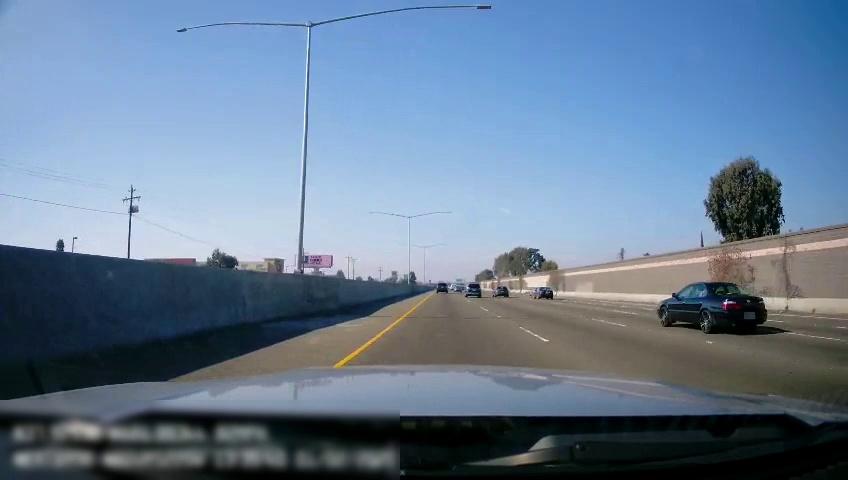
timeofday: Day
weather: Sunny
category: Drivable Space
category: Vehicles | Car
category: Vehicles | Car
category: Vehicles | Car
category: Vehicles | SUV
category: Vehicles | SUV
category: Lanes | Current Lane
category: Lanes | Current Lane
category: Lanes | Alternate Lane
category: Lanes | Alternate Lane
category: Lanes | Alternate Lane
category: Lanes | Opposite Lane